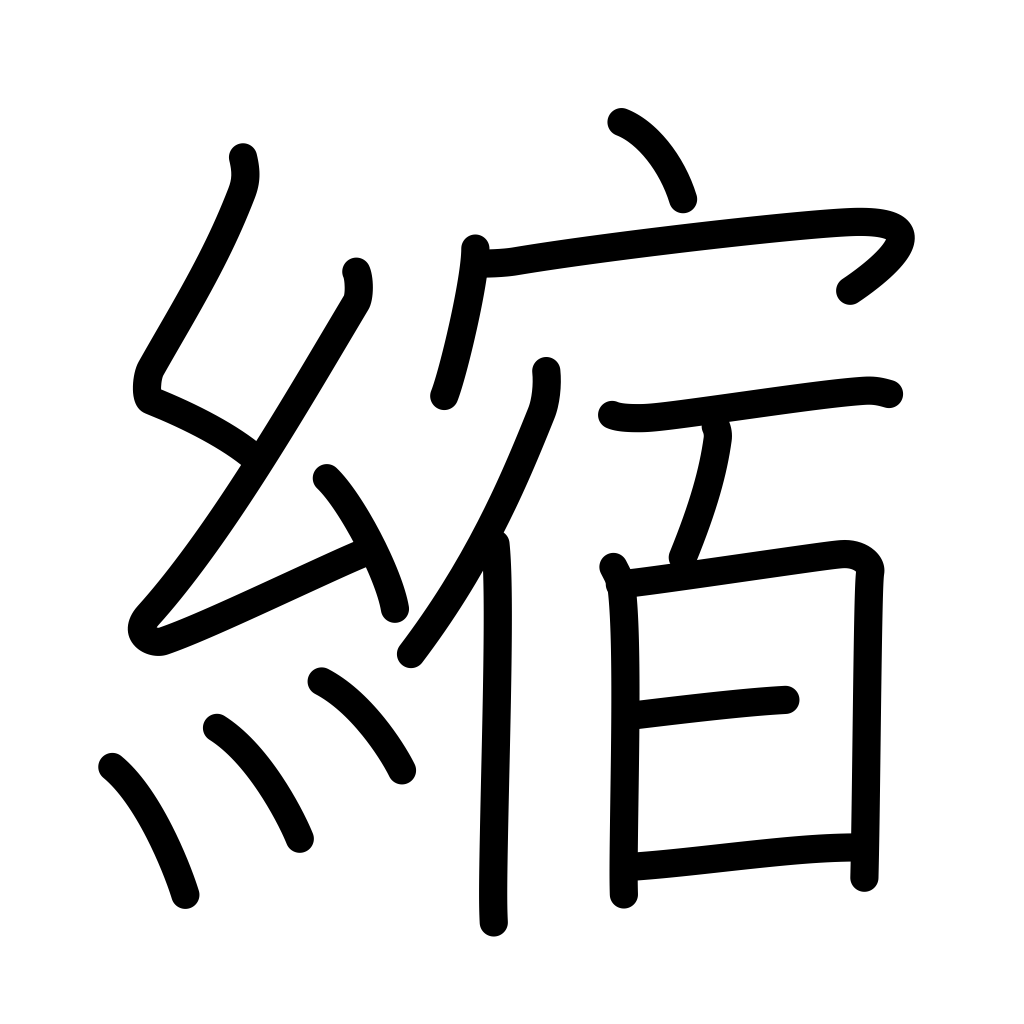
Meaning: shrink, contract, shrivel, wrinkle, reduce